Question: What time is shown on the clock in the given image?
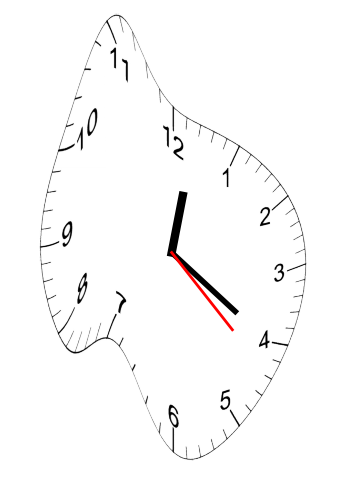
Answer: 12:20:22